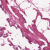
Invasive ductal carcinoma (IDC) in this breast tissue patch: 0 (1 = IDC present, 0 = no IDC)